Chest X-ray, PA view. Patient: 66 years old, sex M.
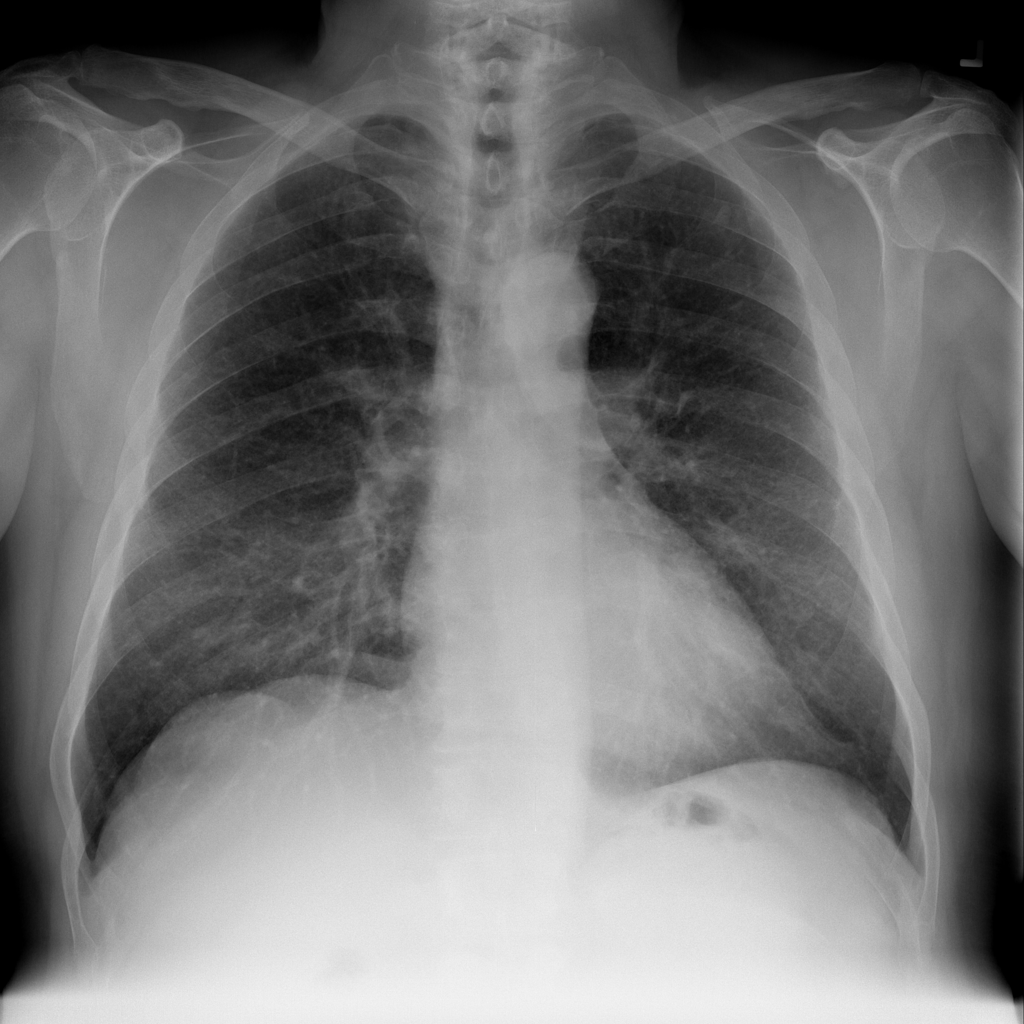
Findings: No Finding